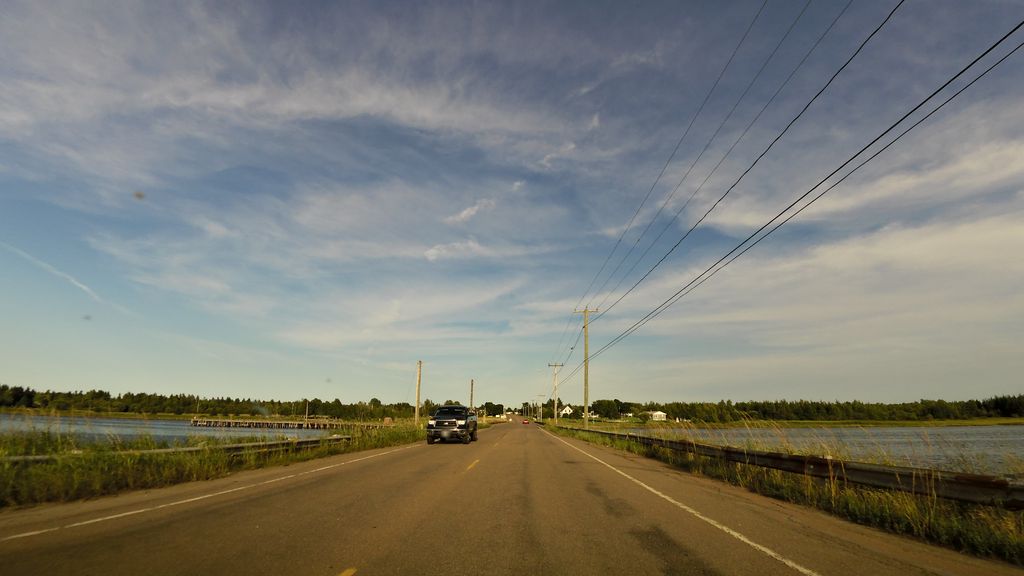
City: charlottetown